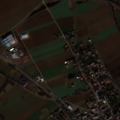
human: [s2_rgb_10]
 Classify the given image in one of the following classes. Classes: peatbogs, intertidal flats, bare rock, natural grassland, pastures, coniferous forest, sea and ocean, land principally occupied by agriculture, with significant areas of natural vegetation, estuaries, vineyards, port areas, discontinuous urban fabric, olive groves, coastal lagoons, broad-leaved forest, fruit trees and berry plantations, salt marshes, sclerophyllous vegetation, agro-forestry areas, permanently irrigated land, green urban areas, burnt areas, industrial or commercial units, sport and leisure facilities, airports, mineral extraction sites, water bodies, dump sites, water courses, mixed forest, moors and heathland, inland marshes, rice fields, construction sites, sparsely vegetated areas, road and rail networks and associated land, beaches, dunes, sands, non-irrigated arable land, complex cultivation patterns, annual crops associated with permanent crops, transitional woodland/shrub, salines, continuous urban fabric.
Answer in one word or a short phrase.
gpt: discontinuous urban fabric, non-irrigated arable land, land principally occupied by agriculture, with significant areas of natural vegetation